Question: Hello all I have lists of x coordinates and y and Z. Now I want to use matplotlib to plot a 3d surface. I tried to write the code, but the output was blank.
Can any one help me with this:
this is the code:
'''
x = [6,3,6,9,12,24]
y = [3,5,78,12,23,56]
z=[-3,-6,10,8,23,75]
from mpl_toolkits.mplot3d import axes3d
import numpy as np
import matplotlib
import matplotlib.pyplot as plt
fig = plt.figure()
ax = fig.add_subplot(1,1,1, projection='3d')
ax.set_xlabel('X Label')
ax.set_ylabel('Y Label')
ax.set_zlabel('Z Label')
ax.plot_surface(x,y, z)
#ax.view_init(90, -90)
plt.show()
'''
The values I gave are random but generally I get the values in a list like the above x,y,z lists. Now can anyone point out the error I making in the code so that i can correct it
I want a graph like the one below:

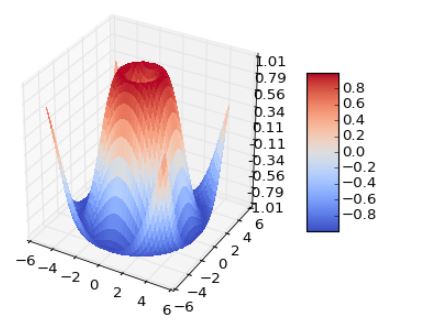
Answer: The code which I have written for plotting 3d surface is below:
'''
from mpl_toolkits.mplot3d import axes3d
import numpy as np
import matplotlib
from matplotlib import cm
import matplotlib.pyplot as plt
from matplotlib.mlab import griddata
import math
f=open(filedir+'/'+'temp_1.txt','r')
for line in f:
line=line.strip()
temp=line.split(',')
temp1=float(temp[0])
temp2=float(temp[1])
temp3=float(temp[2])
#num_z=math.log(temp3)
num_x=temp1
num_y=temp2
num_z=temp3
x.append(num_x)
y.append(num_y)
z.append(num_z)
for num in range(len(z)):
if z[num] != 0:
z1.append(math.log(z[num]))
else:
z1.append(0)
xi=np.linspace(min(x),max(x))
yi=np.linspace(min(y),max(y))
min_x=min(x)-2
max_x=max(x)+2
min_y=min(y)-2
max_y=max(y)+20
min_z=min(z1)-2
max_z=max(z1)+2
pi=3.14
fig = plt.figure()
ax = fig.add_subplot(1,1,1, projection='3d')
ax.set_xlabel('Frequency')
ax.set_ylabel('Distance')
ax.set_zlabel('Sound_Pressure Level')
X,Y=np.meshgrid(xi,yi)
Z=griddata(x,y,z1,xi,yi)
surf=ax.plot_surface(X,Y,Z,rstride=5,cstride=5,cmap=cm.jet,linewidth=1,antialiased=True)
#ax.view_init(90, -90)
cset = ax.contour(X, Y, Z, zdir='z', offset=min_z, cmap=cm.coolwarm)
cset = ax.contour(X, Y, Z, zdir='x', offset=min_x, cmap=cm.coolwarm)
cset = ax.contour(X, Y, Z, zdir='y', offset=max_y, cmap=cm.coolwarm)
ax.set_xlim3d(min_x, max_x)
ax.set_ylim3d(min_y,max_y)
ax.set_zlim3d(min_z,max_z)
plt.show()
'''
The input looks like this and it's in a .txt file:
'''
1.0000000E+01,3,4.826432E-11
1.0000000E+01,4,4.342127E-11
1.0000000E+01,5,3.861855E-11
1.0000000E+01,6,3.588365E-11
1.0000000E+01,7,3.244975E-11
1.0000000E+01,8,2.986569E-11
1.0000000E+01,9,2.740276E-11
1.0000000E+01,10,2.604628E-11
2.0000000E+01,-11,4.177395E-11
2.0000000E+01,-10,4.658516E-11
2.0000000E+01,-9,5.209122E-11
2.0000000E+01,-8,5.575429E-11
2.0000000E+01,-7,5.808602E-11
2.0000000E+01,-6,5.876480E-11
2.0000000E+01,-5,5.803726E-11
2.0000000E+01,-4,5.566828E-11
2.0000000E+01,-3,5.084253E-11
2.0000000E+01,-2,4.771793E-11
2.0000000E+01,-1,4.176435E-11
2.0000000E+01,0,3.828995E-11
'''
This is a sample input file and it has 1700 lines like this. the output is: